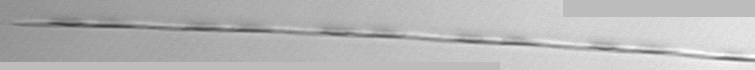
Label: Pseudo-nitzschia